Question: Hope someone has an easy answer on this. I have a header image which is just a 75px high gradient with a fade on the bottom. I have it set as the background image on my header and I want to throw in a left-sidebar on my page. There is a transparency on the header image and when I have my sidebar I can't get it to sit behind the header. You can see in this screenshot:

The green sidebar won't "sit" behind the header. I have the header z-index set to 99 and the sidebar to 1. I tried the reverse to make sure I didn't mix up my numbers but that didn't work. Both are absolutely positioned. I'm attaching their CSS selectors in the hopes someone has an easy answer. Am sure I'm missing something basic:
'''
div.header {
z-index: 99;
background: transparent;
background-image: url(images/header_bg.png);
position: absolute;
height: 85px;
width: 100%;
font-family: Helvetica, Verdana, Arial, sans-serif;
}
div#leftsidebar {
height: 400px;
border-right-style: dashed;
border-right-width: 1px;
z-index: -1;
margin-top: 75px;
width: 200px;
position: absolute;
background-color: #66ff66;
}
'''
Thanks.
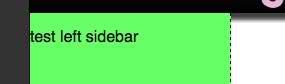
Answer: Okay, the answer was, and none of you guys would have known this, that my sidebar was inside the header and obviously it couldn't sit behind its parent 's background. Makes sense. I wouldn't have done it on purpose but think that when I was writing the HTML I pushed the header tag way down and didn't realize that I was writing my sidebar inside of it. Stupid mistake.